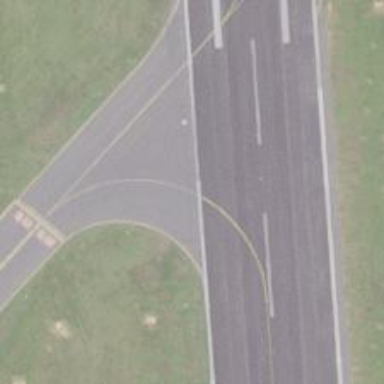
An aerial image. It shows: View of taxiway at the airport.